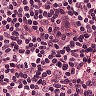
Metastatic tissue present: no